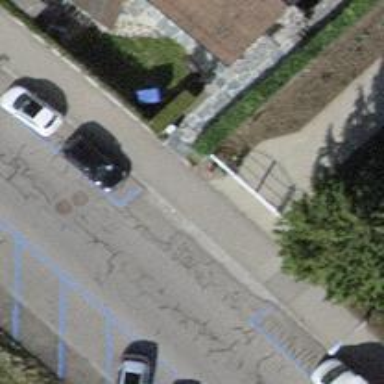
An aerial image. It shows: Sidewalk.